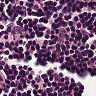
Metastatic tissue present: no